Interaction volume radius: 5 \u00c5
Interaction volume height: 10 \u00c5
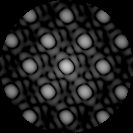
Disorder parameter: 0.01455